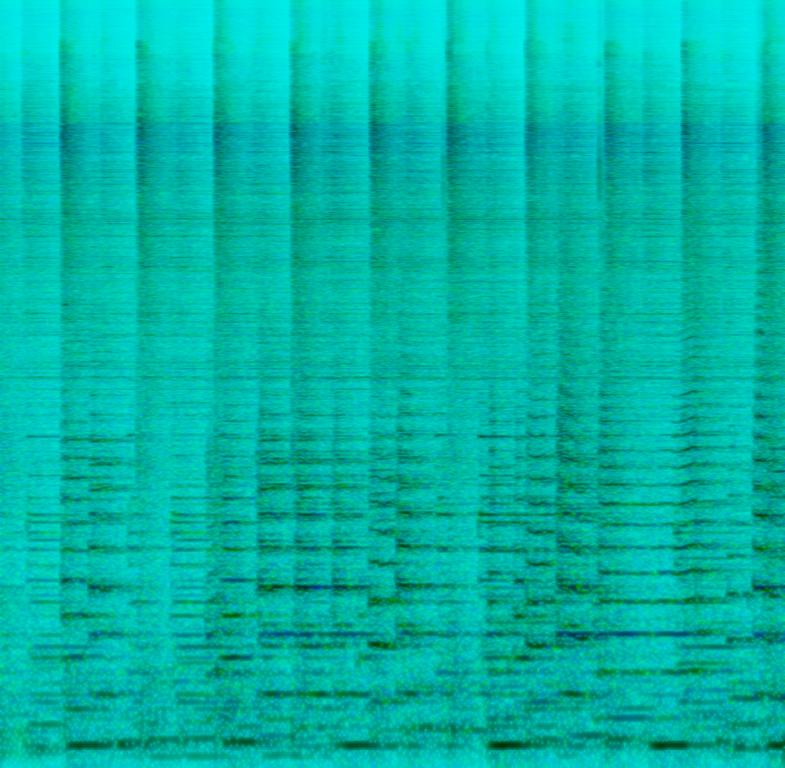
The low quality recording features a live performance of a jazz big bend that consists of passionate trumpet melody, over groovy double bass, shimmering cymbals and mellow piano chords. It sounds reverberant, happy, passionate and fun. The recording is a bit noisy and the sound is leaning towards the right channel, which makes the stereo image unbalanced.